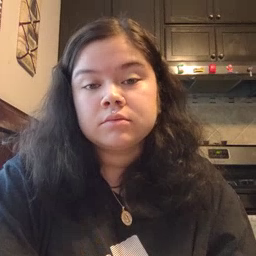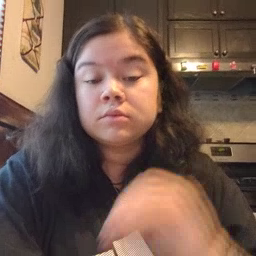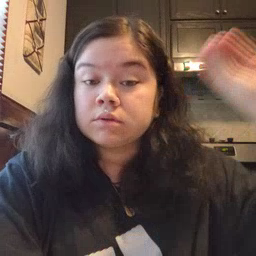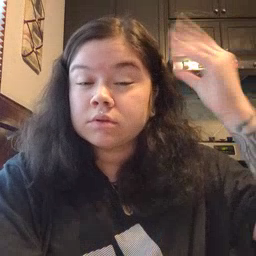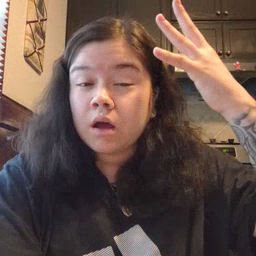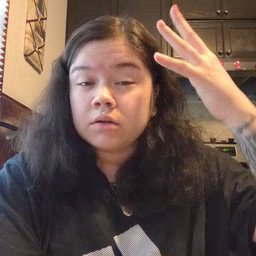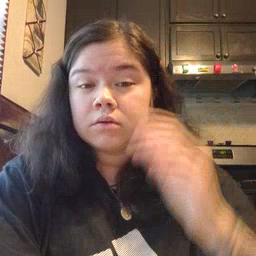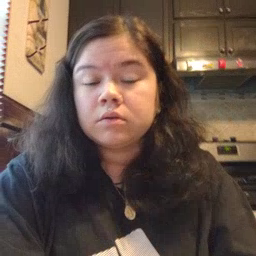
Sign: sun